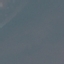
Land use / land cover class: SeaLake